【题型】解答题　【知识点】平面几何　【难度】medium
如图，在 $\text{Rt}\triangle ABC$ 中，$\angle ABC = 90^\circ$，点 $D$ 在边 $AC$ 上，过点 $D$ 作 $DE$ 垂直 $AC$ 交 $AB$ 于点 $E$，连接 $EC$、$BD$ 交于点 $F$.

(1) 求证：$\triangle ABD \backsim \triangle ACE$;

(2) 如果 $BC = BE$，求证：$\frac{1}{2}CE^2 = BF \cdot BD$.
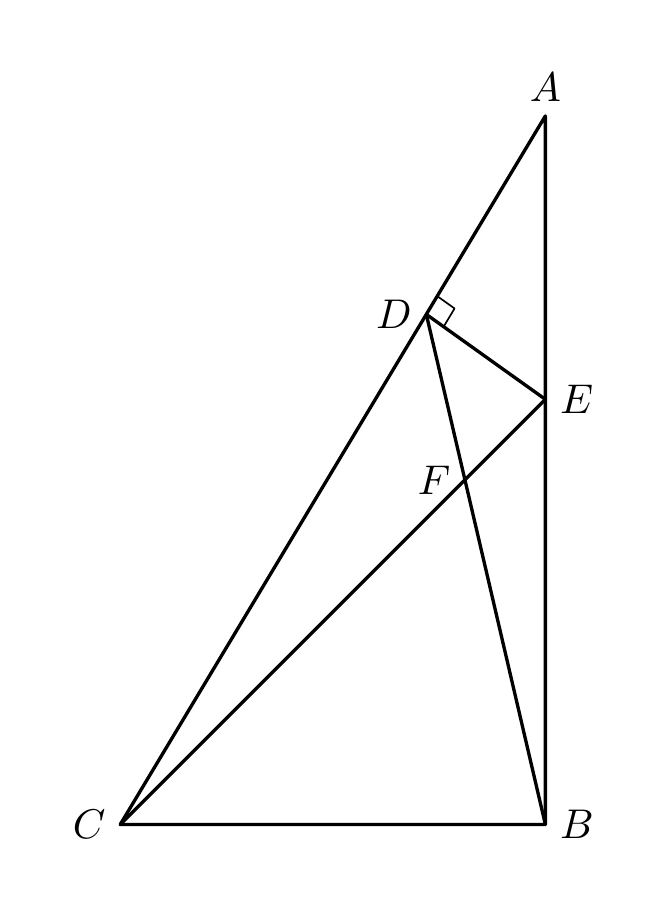
【解答】
【答案】
(1) 详见解析

(2) 详见解析

【知识点】用勾股定理解三角形、相似三角形的判定与性质综合

【分析】
本题考查了相似三角形的判定与性质、勾股定理等知识：

(1) 由 $\angle ADE = \angle ABC = 90^\circ$，$\angle A = \angle A$，证明 $\triangle ADE \backsim \triangle ABC$，得 $\frac{AD}{AB} = \frac{AE}{AC}$，所以 $\frac{AD}{AE} = \frac{AB}{AC}$，则 $\triangle ABD \backsim \triangle ACE$;

(2) 由相似三角形的性质得 $\angle ABD = \angle ACE$，推导出 $\angle BDC = \angle BEC$，由 $BC = BE$，$\angle CBE = 90^\circ$，得 $\angle BCF = \angle BEC$，$CE^2 = BC^2 + BE^2 = 2BC^2$，则 $\angle BCF = \angle BDC$，$BC^2 = \frac{1}{2}CE^2$，而 $\angle FBC = \angle CBD$，所以 $\triangle FBC \backsim \triangle CBD$，则 $\frac{BC}{BD} = \frac{BF}{BC}$，所以 $BC^2 = BF \cdot BD$，则 $\frac{1}{2}CE^2 = BF \cdot BD$

【详解】
(1) $\because \angle ABC = 90^\circ$，$DE \perp AC$

$\therefore \angle ADE = \angle ABC = 90^\circ$

$\because \angle A = \angle A$

$\therefore \triangle ADE \backsim \triangle ABC$

$\therefore \frac{AD}{AB} = \frac{AE}{AC}$

$\therefore \frac{AD}{AE} = \frac{AB}{AC}$

$\therefore \triangle ABD \backsim \triangle ACE$

(2) $\because \triangle ABD \backsim \triangle ACE$

$\therefore \angle ABD = \angle ACE$

$\therefore \angle BDC = \angle BFC - \angle ACE$, $\angle BEC = \angle BFC - \angle ABD$

$\therefore \angle BDC = \angle BEC$

$\because BC = BE$，$\angle CBE = 90^\circ$

$\therefore \angle BCF = \angle BEC$，$CE^2 = BC^2 + BE^2 = 2BC^2$

$\therefore \angle BCF = \angle BDC$，$BC^2 = \frac{1}{2}CE^2$

$\because \angle FBC = \angle CBD$

$\therefore \triangle FBC \backsim \triangle CBD$

$\therefore \frac{BC}{BD} = \frac{BF}{BC}$

$\therefore BC^2 = BF \cdot BD$

$\therefore \frac{1}{2}CE^2 = BF \cdot BD$